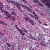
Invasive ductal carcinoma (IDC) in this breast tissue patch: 1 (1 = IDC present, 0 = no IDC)